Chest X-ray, AP view. Patient: 29 years old, sex M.
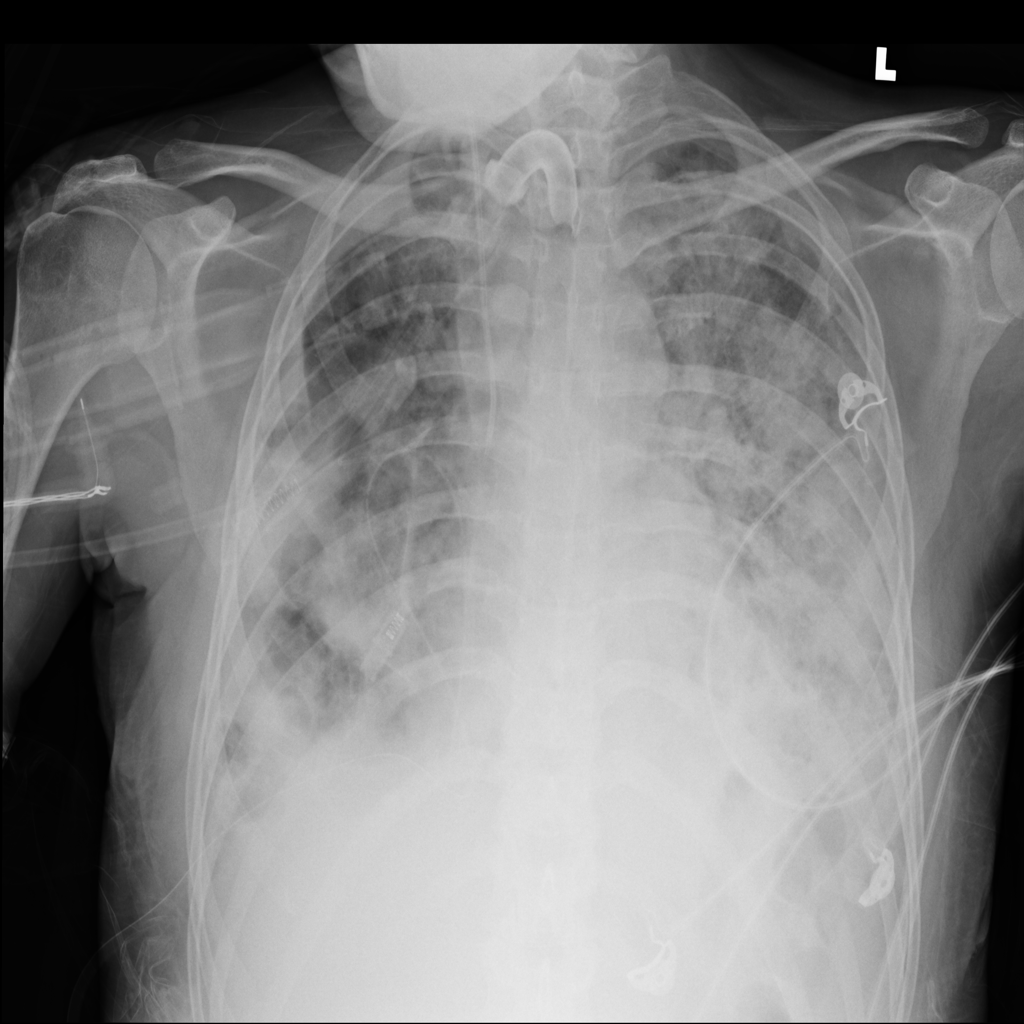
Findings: Pneumothorax